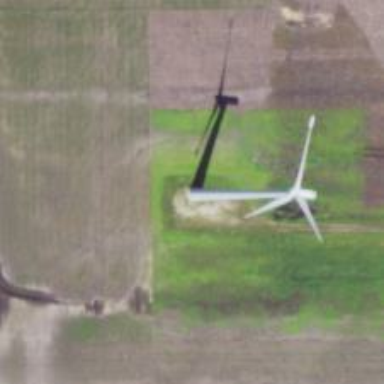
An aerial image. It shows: Wind generator in the form of horizontal axis wind turbine.